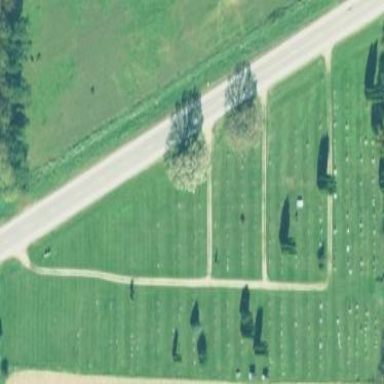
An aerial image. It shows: Cemetery.